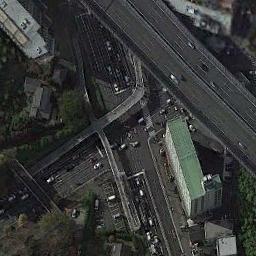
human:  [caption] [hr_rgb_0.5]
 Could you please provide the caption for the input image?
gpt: The intricated overpasses is over the roads in the commercial area .

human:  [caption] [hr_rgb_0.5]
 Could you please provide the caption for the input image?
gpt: The overpass is next to some houses .

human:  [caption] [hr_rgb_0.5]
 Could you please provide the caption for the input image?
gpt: Here is an S-shaped overpass .

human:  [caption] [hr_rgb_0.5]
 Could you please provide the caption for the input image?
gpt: Many buildings of different shapes and sizes are beside the overpass .

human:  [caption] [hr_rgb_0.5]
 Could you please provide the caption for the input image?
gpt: There are some buildings beside the overpass .